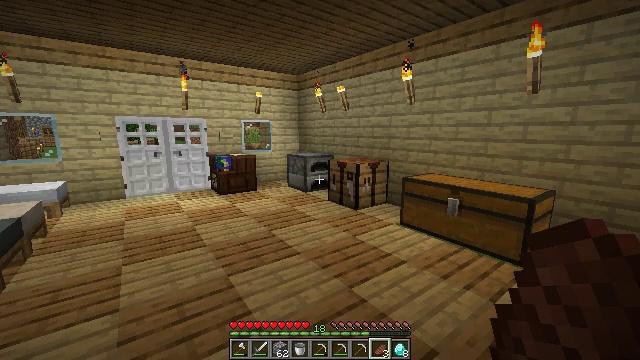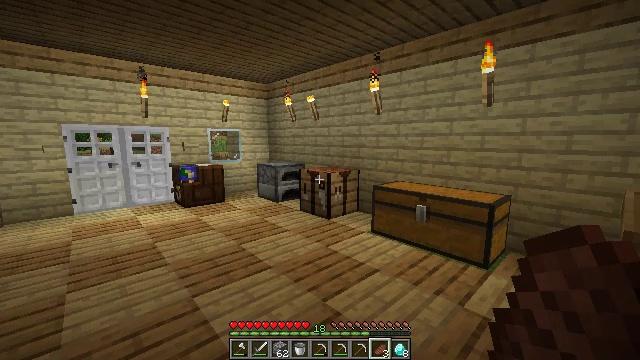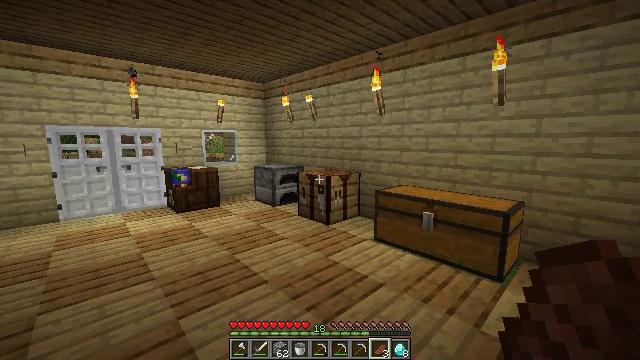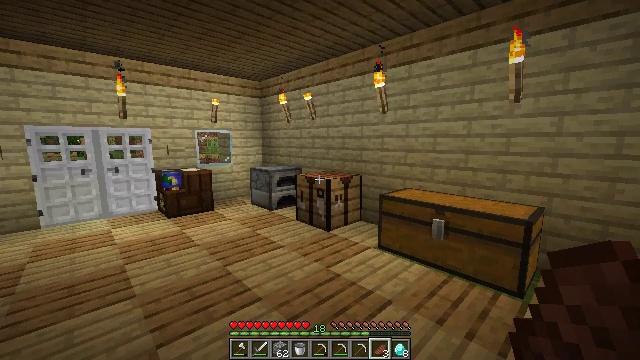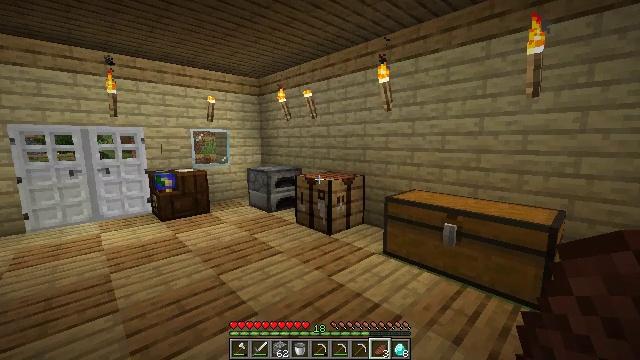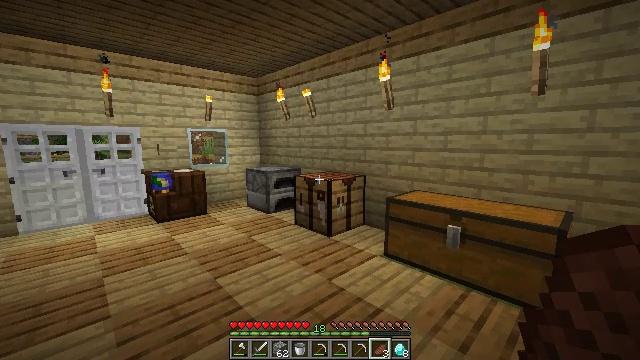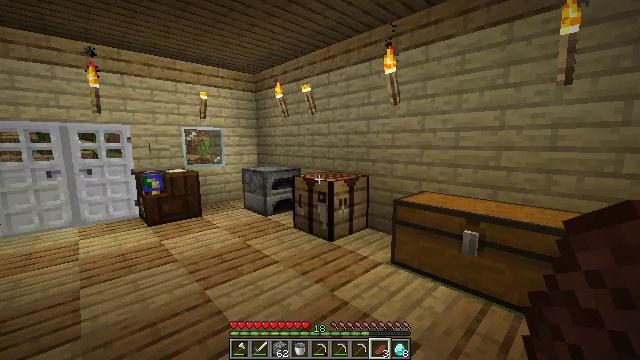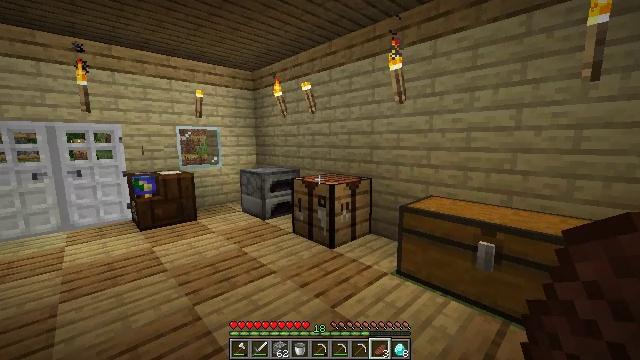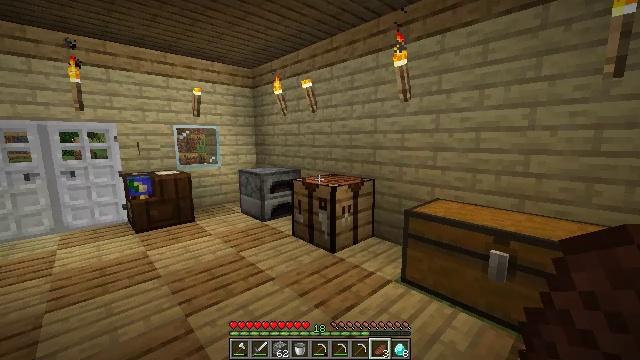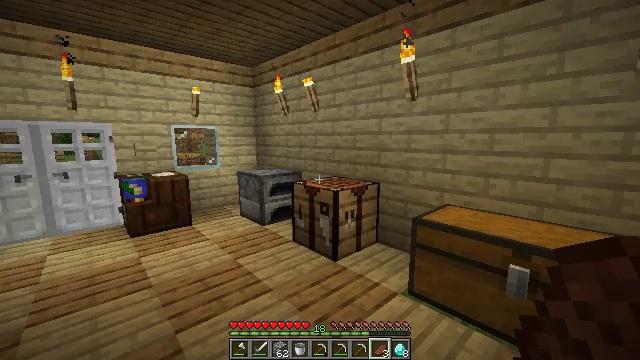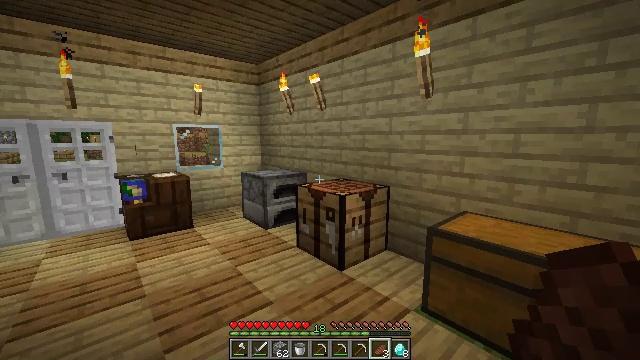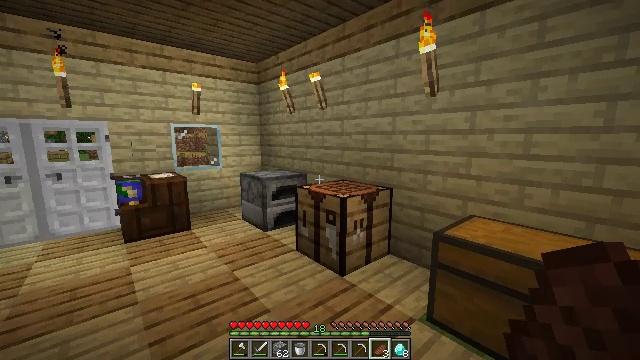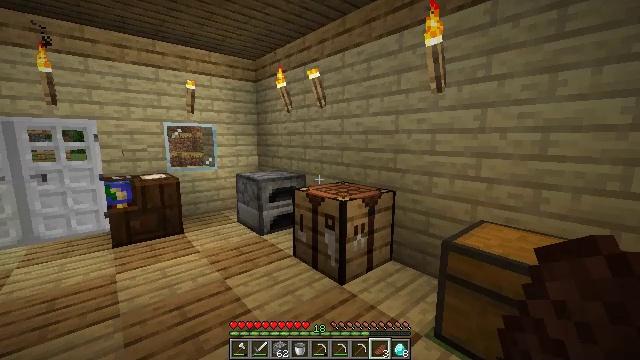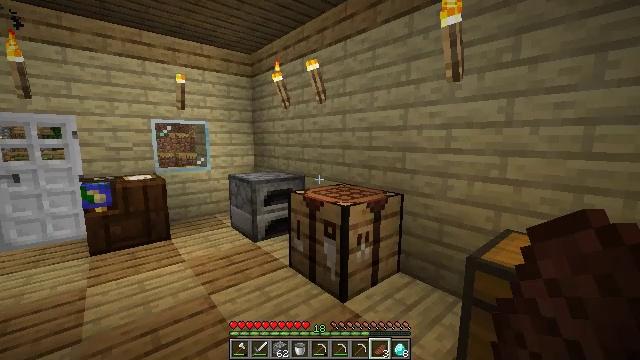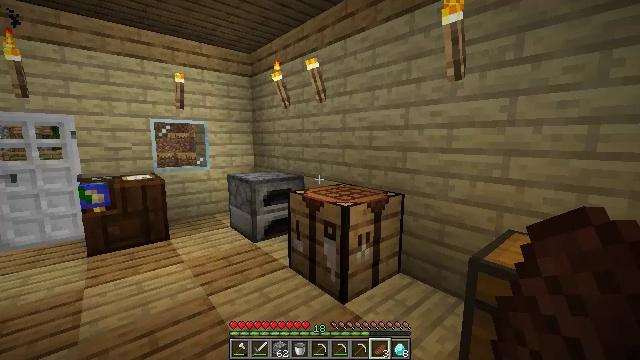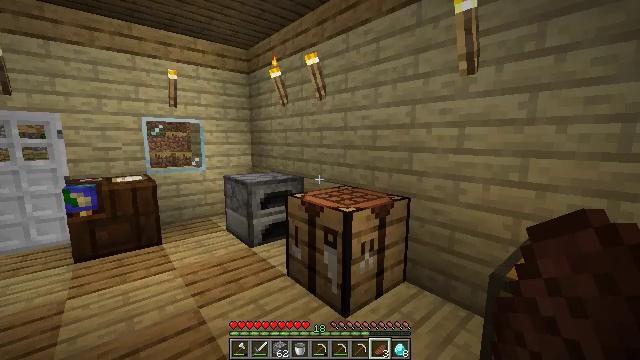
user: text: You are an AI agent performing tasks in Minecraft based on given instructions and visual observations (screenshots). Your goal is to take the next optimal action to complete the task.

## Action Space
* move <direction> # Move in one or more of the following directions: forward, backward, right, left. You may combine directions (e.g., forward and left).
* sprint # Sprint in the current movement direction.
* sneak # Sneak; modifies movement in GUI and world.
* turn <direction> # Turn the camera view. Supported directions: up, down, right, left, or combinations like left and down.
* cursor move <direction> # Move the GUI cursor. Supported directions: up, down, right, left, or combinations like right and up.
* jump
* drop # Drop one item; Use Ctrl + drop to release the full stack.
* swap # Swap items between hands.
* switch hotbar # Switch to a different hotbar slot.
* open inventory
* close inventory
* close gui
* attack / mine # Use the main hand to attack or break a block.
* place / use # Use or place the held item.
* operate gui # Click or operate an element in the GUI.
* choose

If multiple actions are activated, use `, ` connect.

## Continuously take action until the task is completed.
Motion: motion action
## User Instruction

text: Drop a cooked beef.
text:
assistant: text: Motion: move forward, turn right and up
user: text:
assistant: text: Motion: move forward
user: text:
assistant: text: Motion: move forward
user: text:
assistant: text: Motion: move forward
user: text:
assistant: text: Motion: move forward
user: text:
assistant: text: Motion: move forward
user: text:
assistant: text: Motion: move forward
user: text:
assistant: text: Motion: move forward
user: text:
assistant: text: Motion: move forward
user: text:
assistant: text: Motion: move forward, turn left
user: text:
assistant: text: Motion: move forward
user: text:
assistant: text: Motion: move forward
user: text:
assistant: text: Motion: move forward
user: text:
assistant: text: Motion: move forward
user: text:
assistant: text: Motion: move forward
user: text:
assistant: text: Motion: move forward
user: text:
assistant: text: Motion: move forward
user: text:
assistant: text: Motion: move forward
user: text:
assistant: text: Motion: move forward
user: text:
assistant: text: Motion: move forward
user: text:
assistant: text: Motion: no_op
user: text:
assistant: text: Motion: no_op
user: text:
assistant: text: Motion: no_op
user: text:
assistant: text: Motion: no_op
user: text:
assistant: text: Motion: no_op
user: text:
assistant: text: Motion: no_op
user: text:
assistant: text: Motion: no_op
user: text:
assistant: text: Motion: no_op
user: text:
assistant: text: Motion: turn right and down
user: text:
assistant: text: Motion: turn right and down